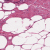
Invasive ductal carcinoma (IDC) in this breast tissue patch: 0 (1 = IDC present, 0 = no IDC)